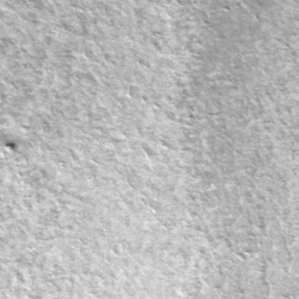
Label: frost